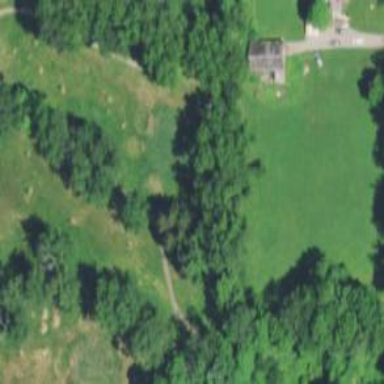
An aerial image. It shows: Golf hole.